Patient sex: M
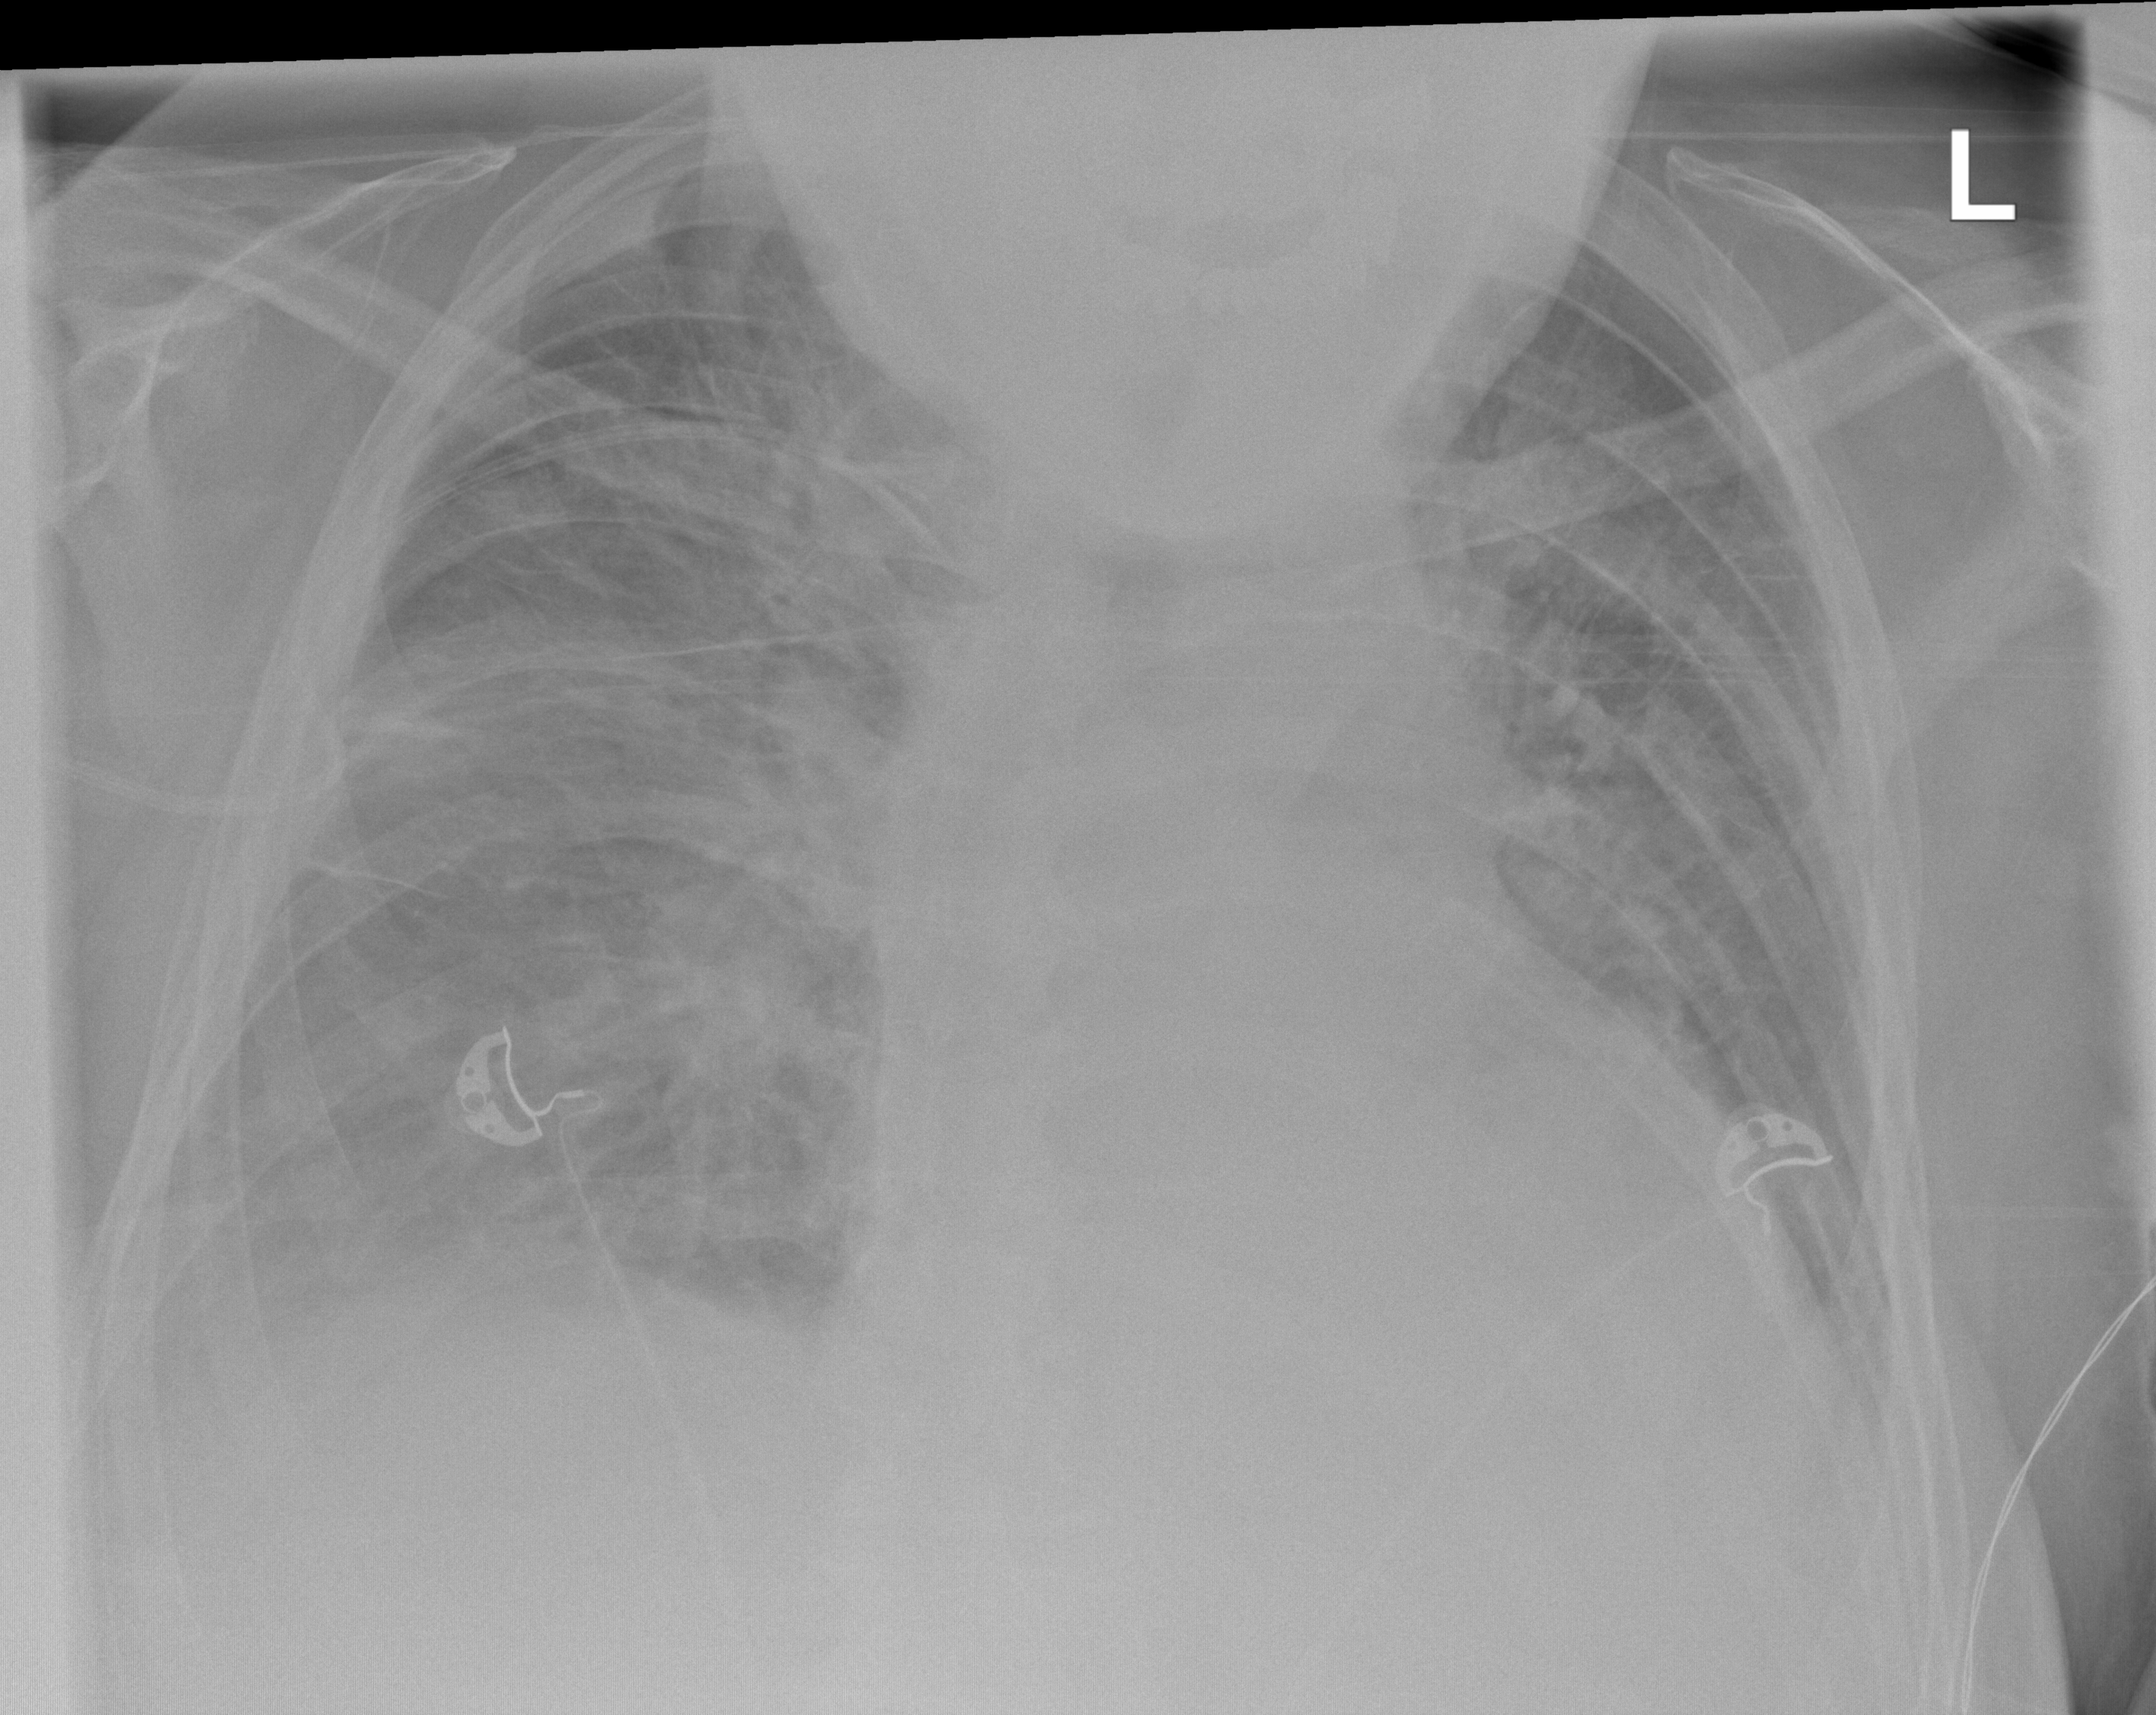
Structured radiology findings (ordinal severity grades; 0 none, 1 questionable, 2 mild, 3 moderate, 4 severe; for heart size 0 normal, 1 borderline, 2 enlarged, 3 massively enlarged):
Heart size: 1
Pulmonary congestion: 0
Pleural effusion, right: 2
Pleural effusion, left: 2
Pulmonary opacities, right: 3
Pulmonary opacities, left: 3
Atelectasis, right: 3
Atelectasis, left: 2